Interaction volume radius: 5 \u00c5
Interaction volume height: 25 \u00c5
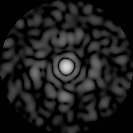
Disorder parameter: 0.8371